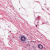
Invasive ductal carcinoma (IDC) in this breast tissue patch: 0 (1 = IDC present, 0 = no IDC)